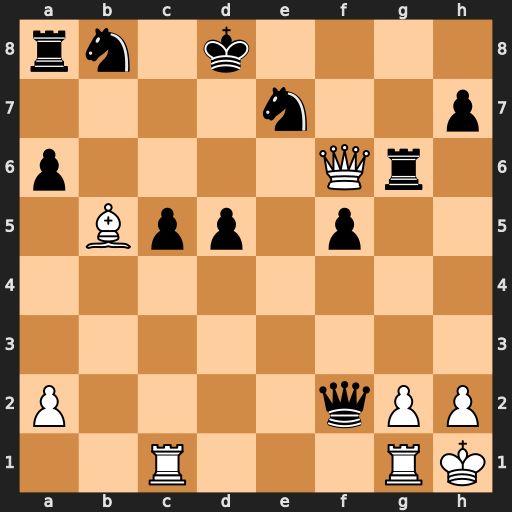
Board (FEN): rn1k4/4n2p/p4Qr1/1Bpp1p2/8/8/P4qPP/2R3RK
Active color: w
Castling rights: -
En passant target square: -
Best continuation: Qf8+ Kc7 Qxe7+